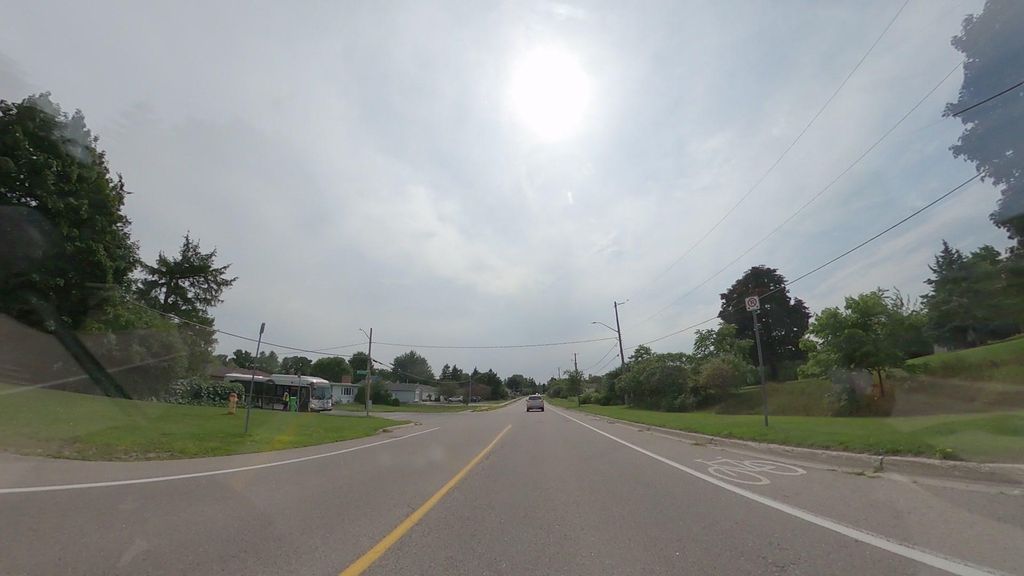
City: kitchener-waterloo